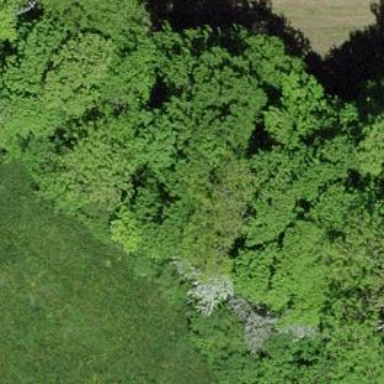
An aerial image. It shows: Patch of scrub vegetation.